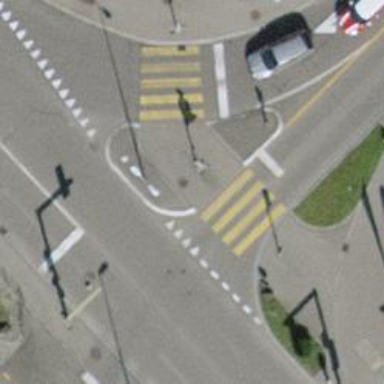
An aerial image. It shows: Road crossing with traffic signals.